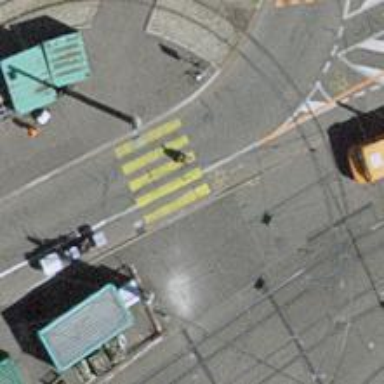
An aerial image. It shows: Uncontrolled zebra crossing.